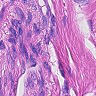
Metastatic tissue present: yes